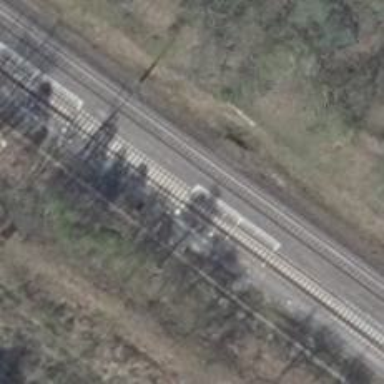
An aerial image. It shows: Railway junction.